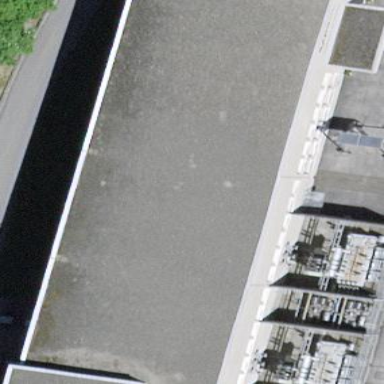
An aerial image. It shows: Industrial building.